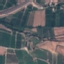
Land use / land cover: PermanentCrop